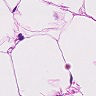
Metastatic tissue present: no